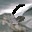
Label: 6